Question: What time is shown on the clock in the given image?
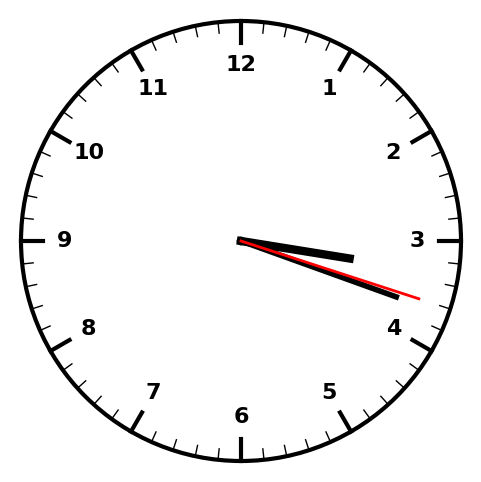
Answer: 03:18:18